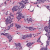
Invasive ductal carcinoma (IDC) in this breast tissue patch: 1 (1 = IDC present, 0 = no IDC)